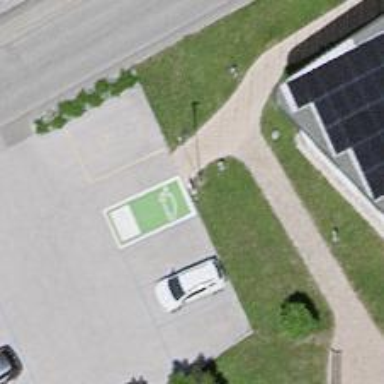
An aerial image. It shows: Charging station.